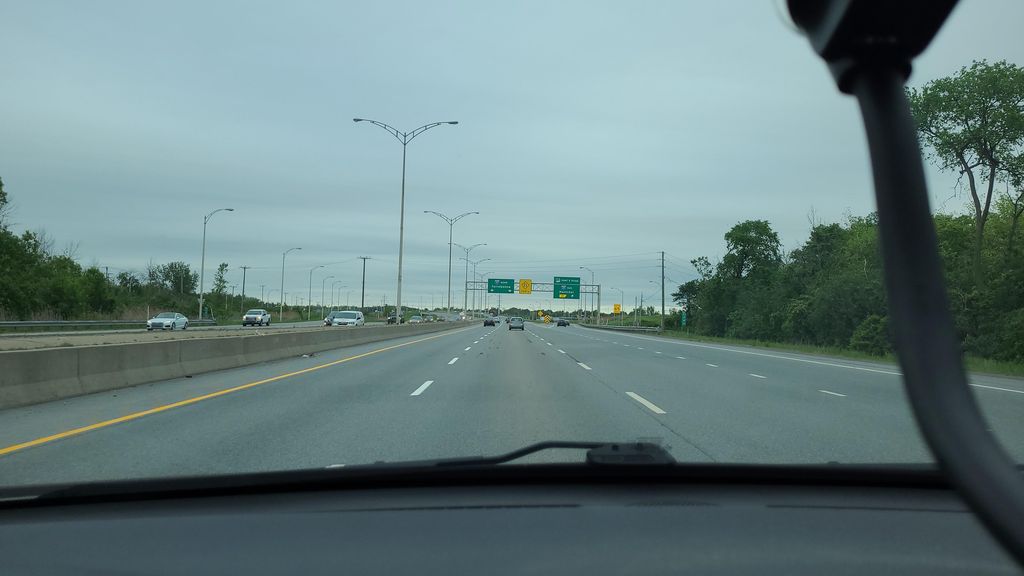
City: montreal